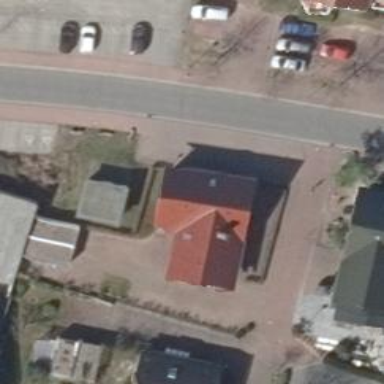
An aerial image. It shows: Café.